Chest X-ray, PA view. Patient: 50 years old, sex F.
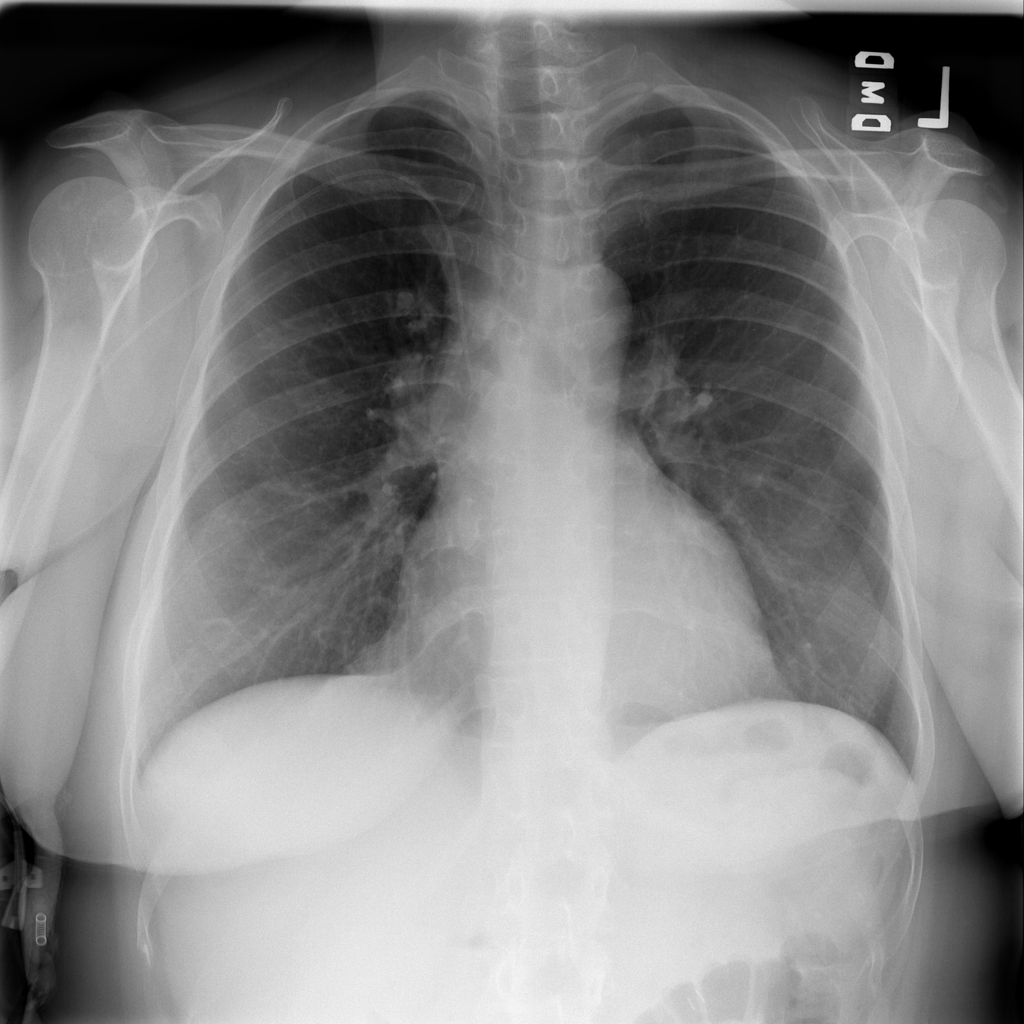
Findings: No Finding